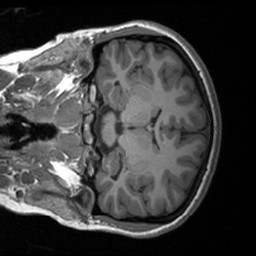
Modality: T1w
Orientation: coronal
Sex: female
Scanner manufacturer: siemens
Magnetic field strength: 3 T
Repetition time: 1.9 s
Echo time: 0.00226 s